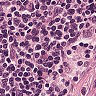
Metastatic tissue present: no